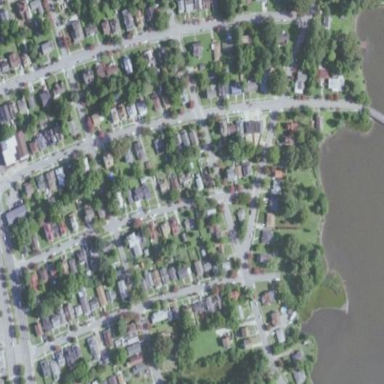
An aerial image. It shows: Residential area.